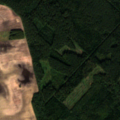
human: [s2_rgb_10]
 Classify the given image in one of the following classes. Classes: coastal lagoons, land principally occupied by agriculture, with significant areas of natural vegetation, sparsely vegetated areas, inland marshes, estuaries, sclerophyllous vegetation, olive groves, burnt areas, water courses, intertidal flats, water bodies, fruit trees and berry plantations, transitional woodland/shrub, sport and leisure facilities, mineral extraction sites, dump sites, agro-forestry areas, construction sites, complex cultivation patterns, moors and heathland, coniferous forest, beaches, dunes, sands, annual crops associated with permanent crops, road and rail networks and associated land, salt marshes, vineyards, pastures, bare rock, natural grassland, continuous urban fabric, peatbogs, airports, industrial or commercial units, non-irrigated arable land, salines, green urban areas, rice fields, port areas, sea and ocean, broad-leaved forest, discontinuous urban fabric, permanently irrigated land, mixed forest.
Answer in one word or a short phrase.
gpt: non-irrigated arable land, broad-leaved forest, coniferous forest, mixed forest, transitional woodland/shrub